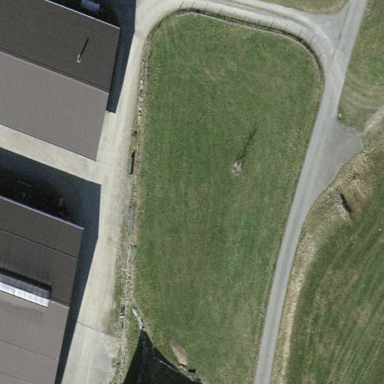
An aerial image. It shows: Equestrian pitch used for leisure and sports activities.